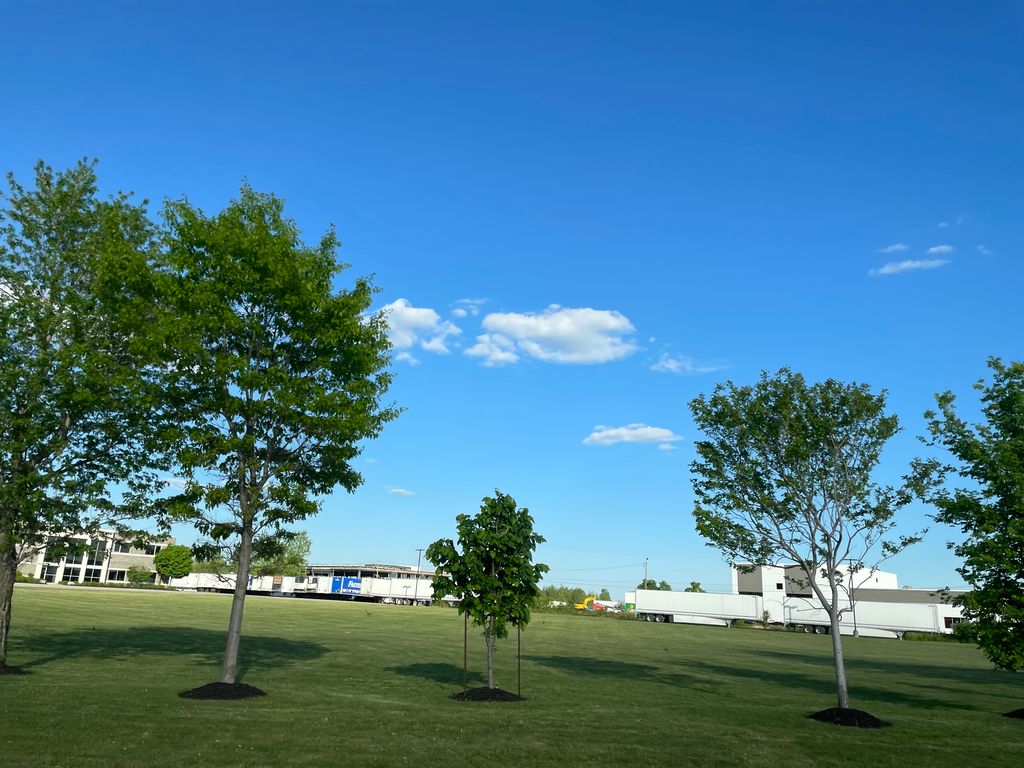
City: kitchener-waterloo